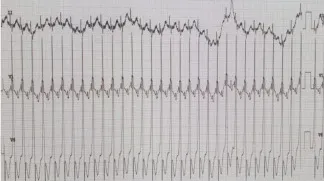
ECGs of patient #2 pre- and post-ivabradine. (A) ECG revealing atrial tachycardia.
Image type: electrography (ekg)